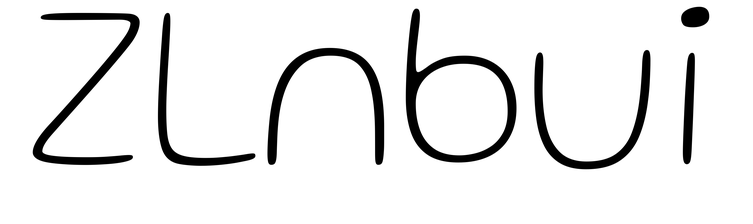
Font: Gluten_Thin